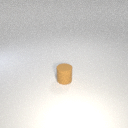
small brown rubber cylinder